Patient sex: M
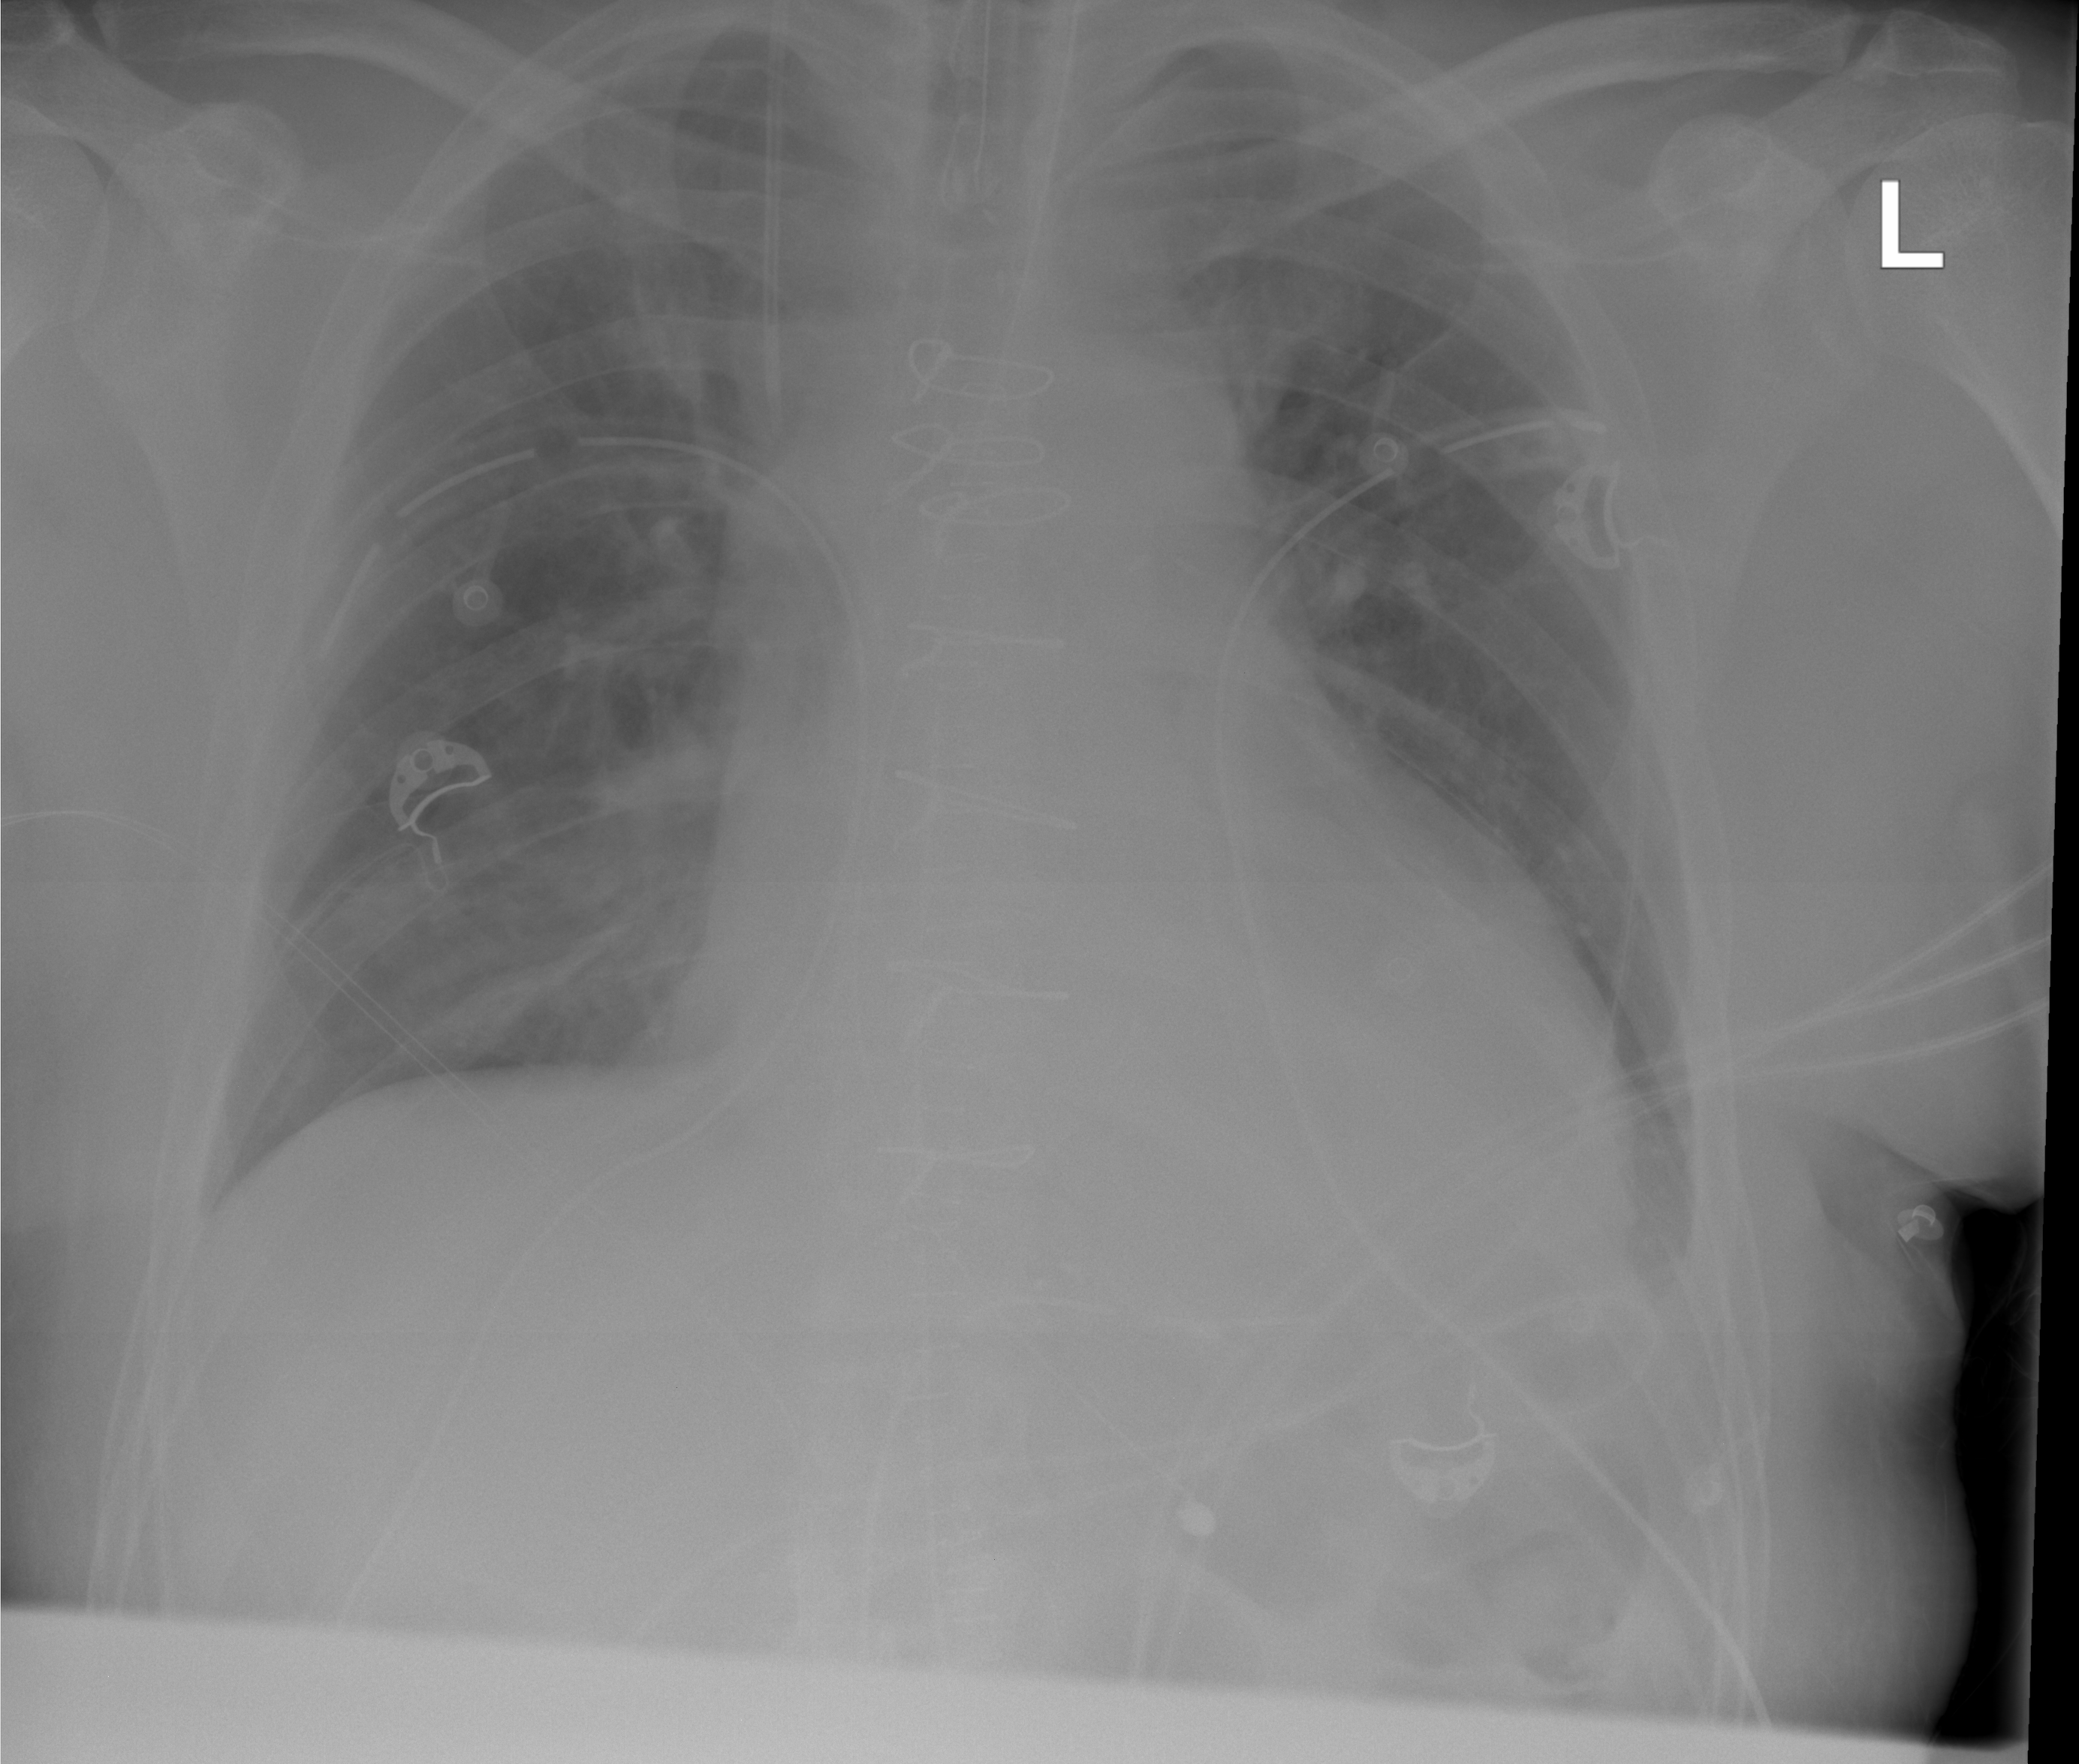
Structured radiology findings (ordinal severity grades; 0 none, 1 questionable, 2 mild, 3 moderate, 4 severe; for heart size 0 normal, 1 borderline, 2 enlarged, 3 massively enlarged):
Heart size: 2
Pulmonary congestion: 2
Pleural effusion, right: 0
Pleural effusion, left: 1
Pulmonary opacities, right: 0
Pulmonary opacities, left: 0
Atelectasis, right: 0
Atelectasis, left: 0